Question: I have a GUITexture "Settings" and I want when I'll click on it, some settings to show up, for example music on/off.

You click on the settings button and the music button appears. And by clicking on the music button you can mute/unmute the music in the game.
How can I do this?
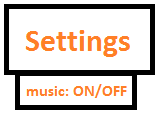
Answer: '''
private boolean displayMusic = false;
private boolean musicOn = true;
void OnGUI() {
if (GUI.Button (new Rect (Screen.width / 2, Screen.height / 2, 150, 50), "Settings")) {
displayMusic = true; //If the settings button is clicked, display the music
// Here you could replace the above line with
// displayMusic = !displayMusic; if you wanted the settings button to be a
// toggle for the music button to show
}
if (displayMusic) { //If displayMusic is true, draw the Music button
if (GUI.Button (new Rect (Screen.width / 2, Screen.height / 2 + 50, 150, 50), "Music " + (musicOn ? "On" : "Off"))) {
musicOn = !musicOn; //If the button is pressed, toggle the music
}
}
}
'''
I hope this helps!